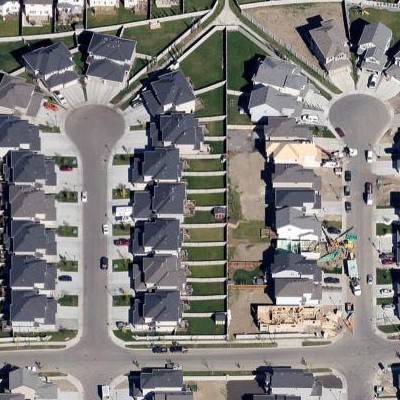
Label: fResident